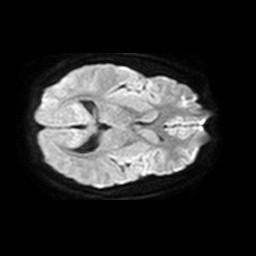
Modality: TRACE
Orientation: axial
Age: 19
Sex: female
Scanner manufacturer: philips
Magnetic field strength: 1.5 T
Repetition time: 4.79 s
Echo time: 0.07764 s